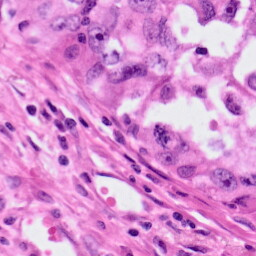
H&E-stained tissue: Lung